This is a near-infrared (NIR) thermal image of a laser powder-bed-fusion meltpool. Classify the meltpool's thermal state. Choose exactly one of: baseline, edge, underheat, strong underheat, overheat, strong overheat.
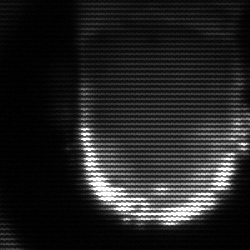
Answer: baseline